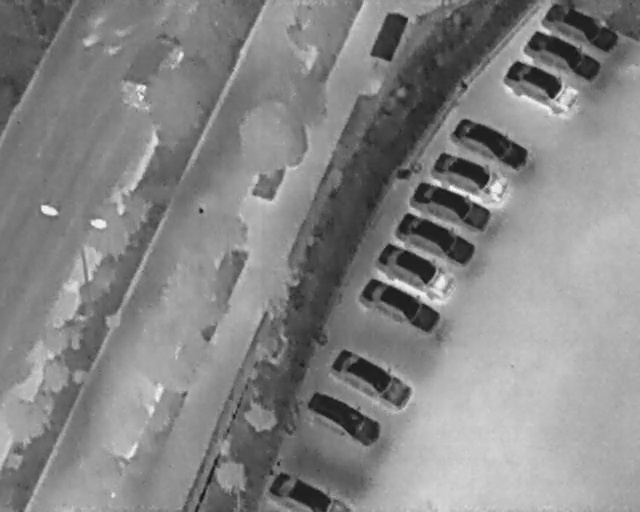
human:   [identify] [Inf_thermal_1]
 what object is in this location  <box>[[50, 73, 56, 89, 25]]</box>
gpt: <ref>1 medium car at the bottom</ref>